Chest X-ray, AP view. Patient: 67 years old, sex M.
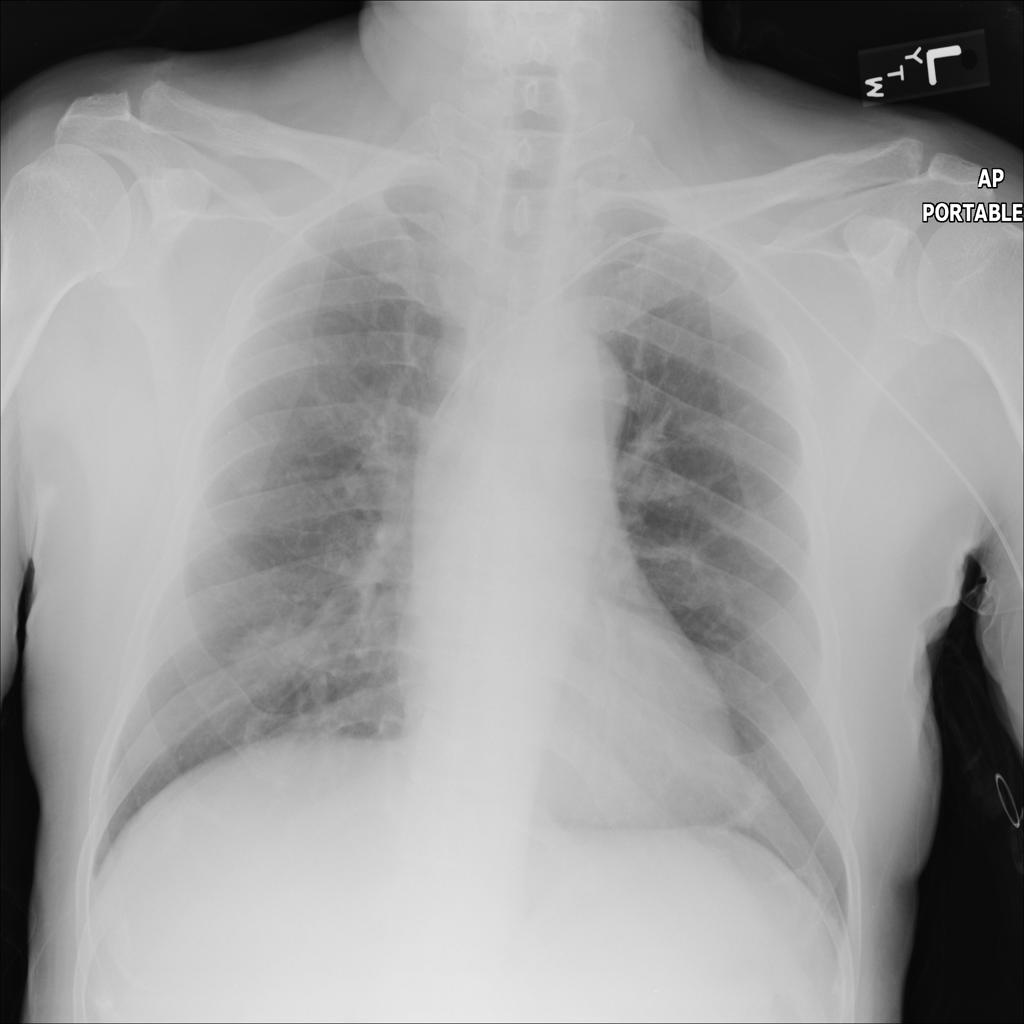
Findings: Consolidation, Mass